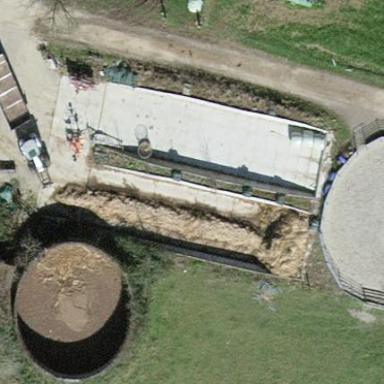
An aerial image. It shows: Bunker silo.